Question: I am trying to use <URL> on the block of code below, but I'm not sure if it's because of the nested divs or the section tag, I can not get it to work.

<URL>
'''
<div class="entry-content">
<section class="vc_section_wrapper has_bg_color">
<div class="bg-layer" style="background-color: rgb(114, 114, 255); height: 347px;" data-inertia="0.1">
</div>
<div class="wpb_row row-fluid">
<div class="span12 wpb_column column_container">
<div class="wpb_wrapper">
<div class="wpb_text_column wpb_content_element ">
<div class="wpb_wrapper">
<p>Lorem ipsum dolor sit amet, consectetur adipiscing elit. Aliquam nec odio ac lectus mattis pellentesque vel eu erat. Aliquam a libero non quam molestie interdum in ut urna.</p>
</div>
</div>
</div>
</div>
</div>
</section>
<section class="vc_section_wrapper has_bg_color">
<div class="bg-layer" style="background-color: rgb(158, 27, 52); height: 227px;" data-inertia="0.1">
</div>
<div class="wpb_row row-fluid">
<div class="span12 wpb_column column_container">
<div class="wpb_wrapper">
<div class="wpb_text_column wpb_content_element ">
<div class="wpb_wrapper">
<p>Interdum et malesuada fames ac ante ipsum primis in faucibus. In varius posuere elit, nec ultrices ligula posuere in. Vestibulum ut sollicitudin eros, et vestibulum magna. .</p>
</div>
</div>
</div>
</div>
</div>
</section>
</div>
'''
'''
.vc_section_wrapper .bg-layer {
position: absolute;
width: 100%;
height: 100%;
left: 0;
}
.vc_section_wrapper.has_bg_color > .wpb_row, .vc_section_wrapper.has_bg_img > .wpb_row {
padding-top: 40px;
position: relative;
}
.triangle-down{
width: 2.5%;
height: 0;
padding-left:2.5%;
padding-top: 2.5%;
overflow: hidden;
position: absolute;
left:0;right:0;
margin:auto;
top: 100px;
z-index:1;
}
.triangle-down:before {
content: '';
display: block;
width: 0;
height: 0;
margin-left:-50px;
margin-top:-50px;
border-left: 50px solid transparent;
border-right: 50px solid transparent;
border-top: 50px solid pink;
}
'''
I don't know if this is solely a CSS change, I have doubts over if I have placed this line of code in the correct place:
'''
<div class="triangle-down"></div>
'''
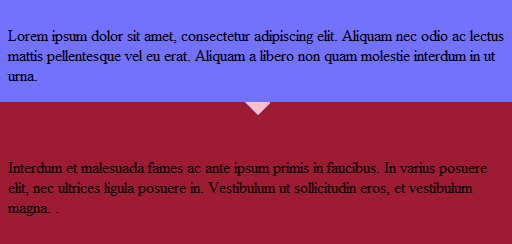
Answer: You can replace it here:
'''
<div class="bg-layer" style="background-color: rgb(158, 27, 52); height: 227px;" data-inertia="0.1">
<div class="triangle-down"></div>
</div>
'''
And rewrite 'top:100%' to 'top:0' in class 'triangle-down'.
<URL>